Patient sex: M
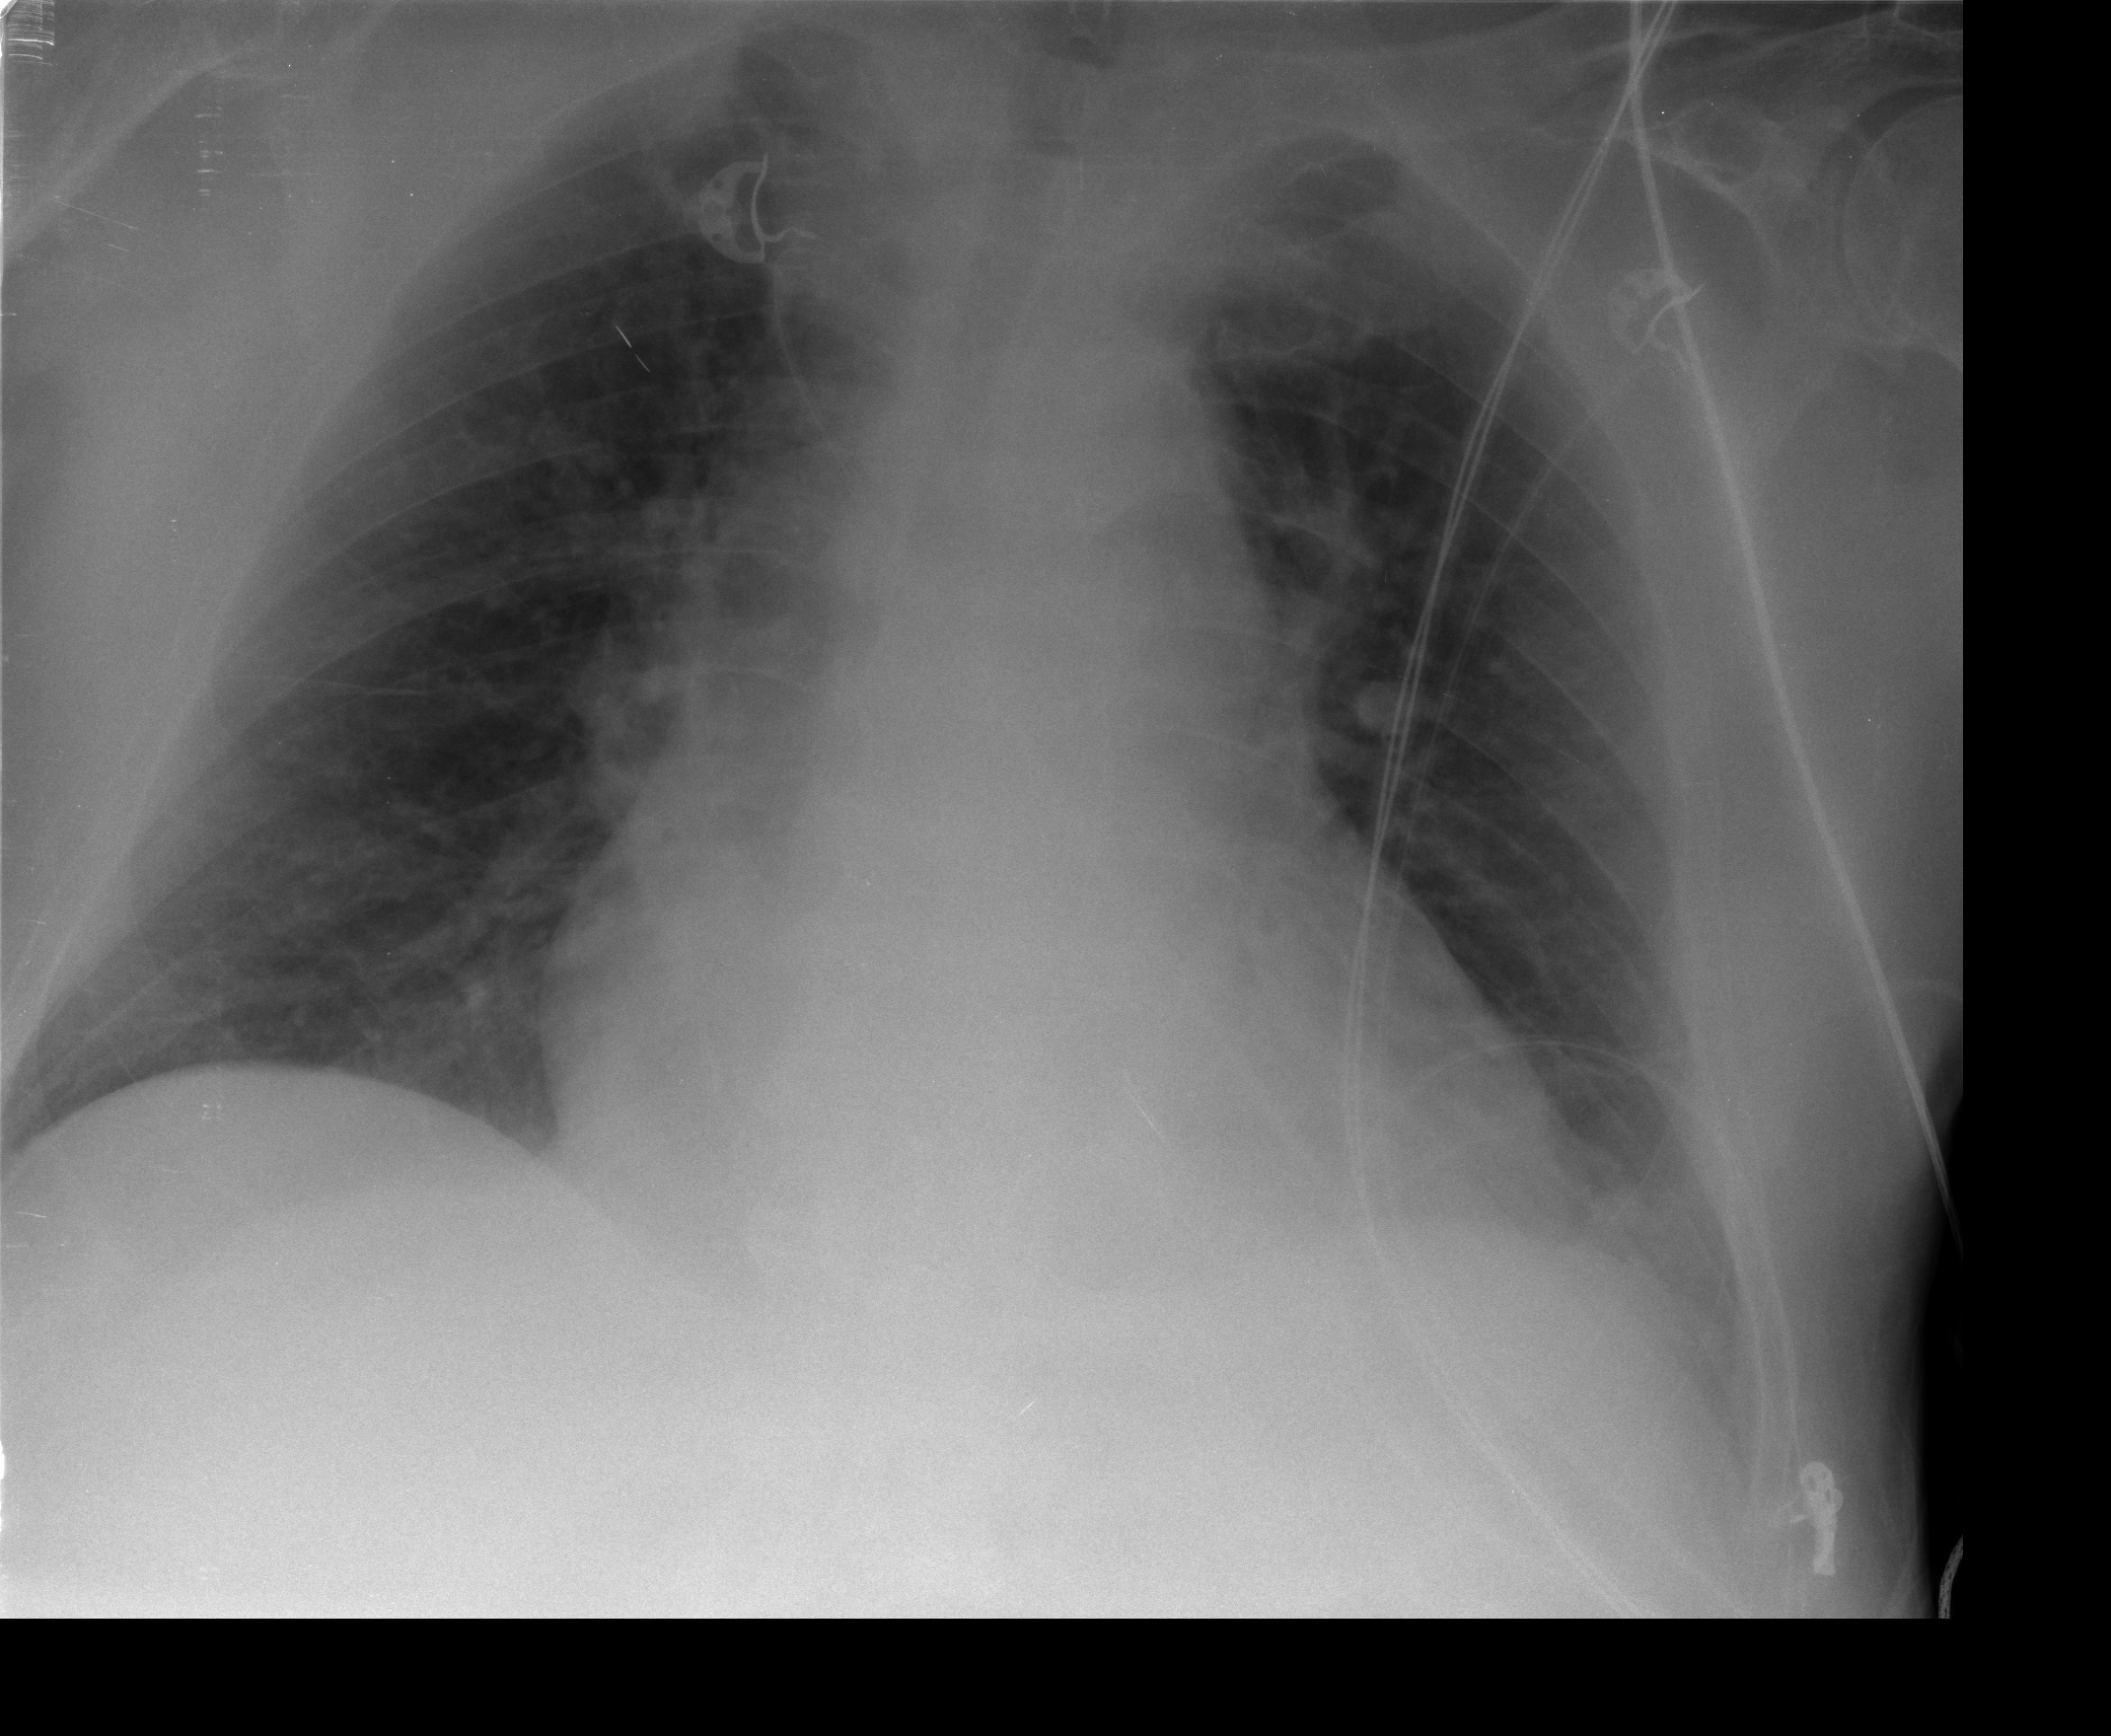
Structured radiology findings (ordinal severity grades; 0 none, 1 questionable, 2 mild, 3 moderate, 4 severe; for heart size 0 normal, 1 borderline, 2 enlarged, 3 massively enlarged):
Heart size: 2
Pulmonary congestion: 1
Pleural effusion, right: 0
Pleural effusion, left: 1
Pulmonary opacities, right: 0
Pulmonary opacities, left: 0
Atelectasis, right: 2
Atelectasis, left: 1